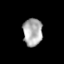
Tissue: lung
Cell type: T cells
Senescence score: 0.231
Nuclear area (px): 526
Mean DAPI intensity: 172.42